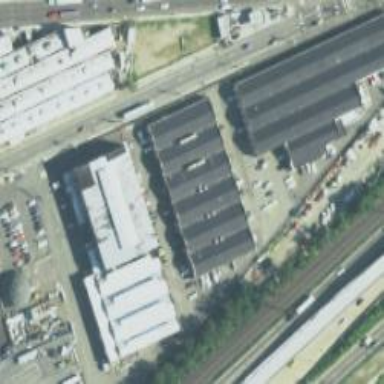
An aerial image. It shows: Industrial building.